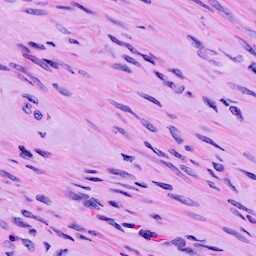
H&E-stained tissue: Ovarian